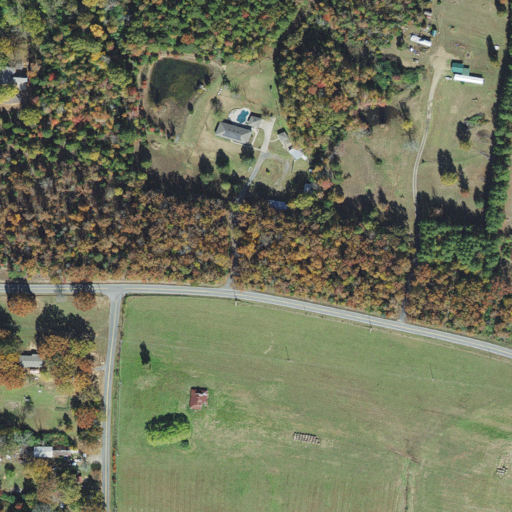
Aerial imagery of ridge(s) in Arkansas named Mill Ridge containing pasture, mixed forest, open development, deciduous forest, evergreen forest, low intensity development, medium intensity development, high intensity development, and shrub